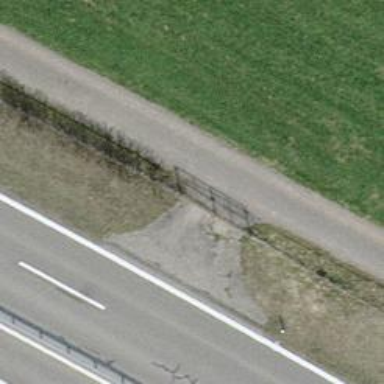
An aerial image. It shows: Paved track with grade1 quality.